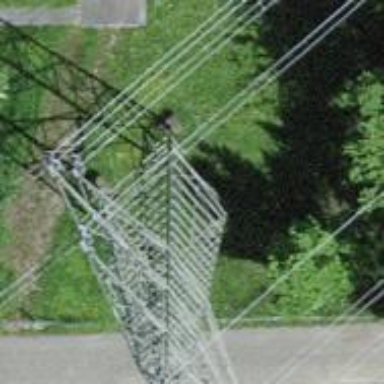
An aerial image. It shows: Power tower.